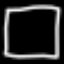
Label: square